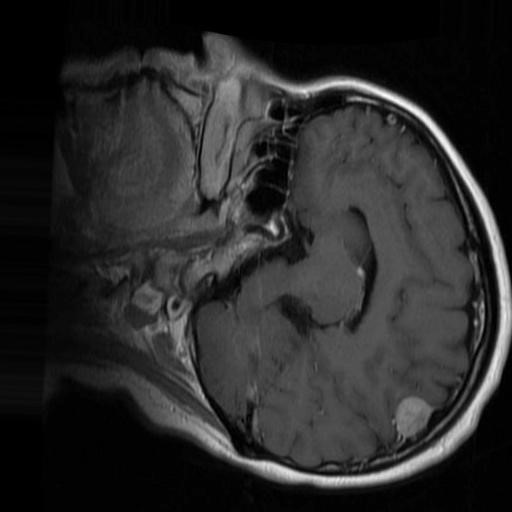
Label: brain_menin